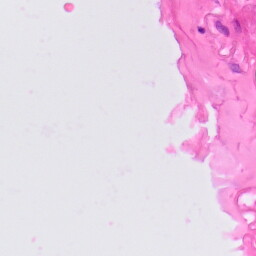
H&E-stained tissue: Lung